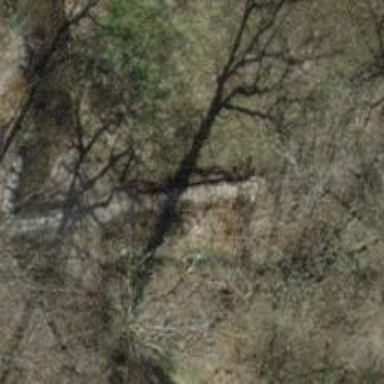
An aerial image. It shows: Path with excellent visibility. There is boardwalk bridge along the trail.